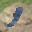
Label: 9